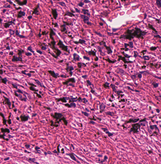
Tumor epithelial tissue: no
Tumor-associated stroma tissue: yes
Normal tissue: no